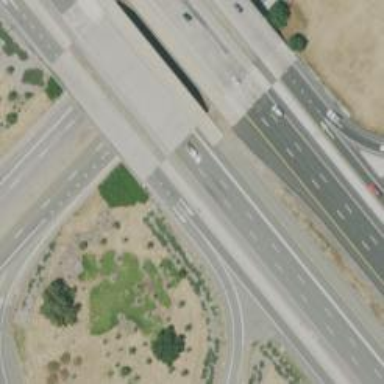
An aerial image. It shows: Motorway junction.